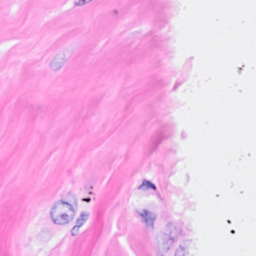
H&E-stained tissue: Breast